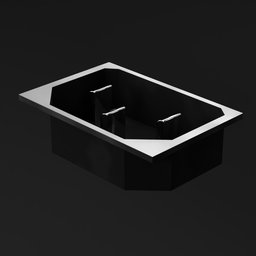
Label: electronics